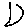
Label: moon